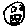
Label: smiley face